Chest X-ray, PA view. Patient: 68 years old, sex M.
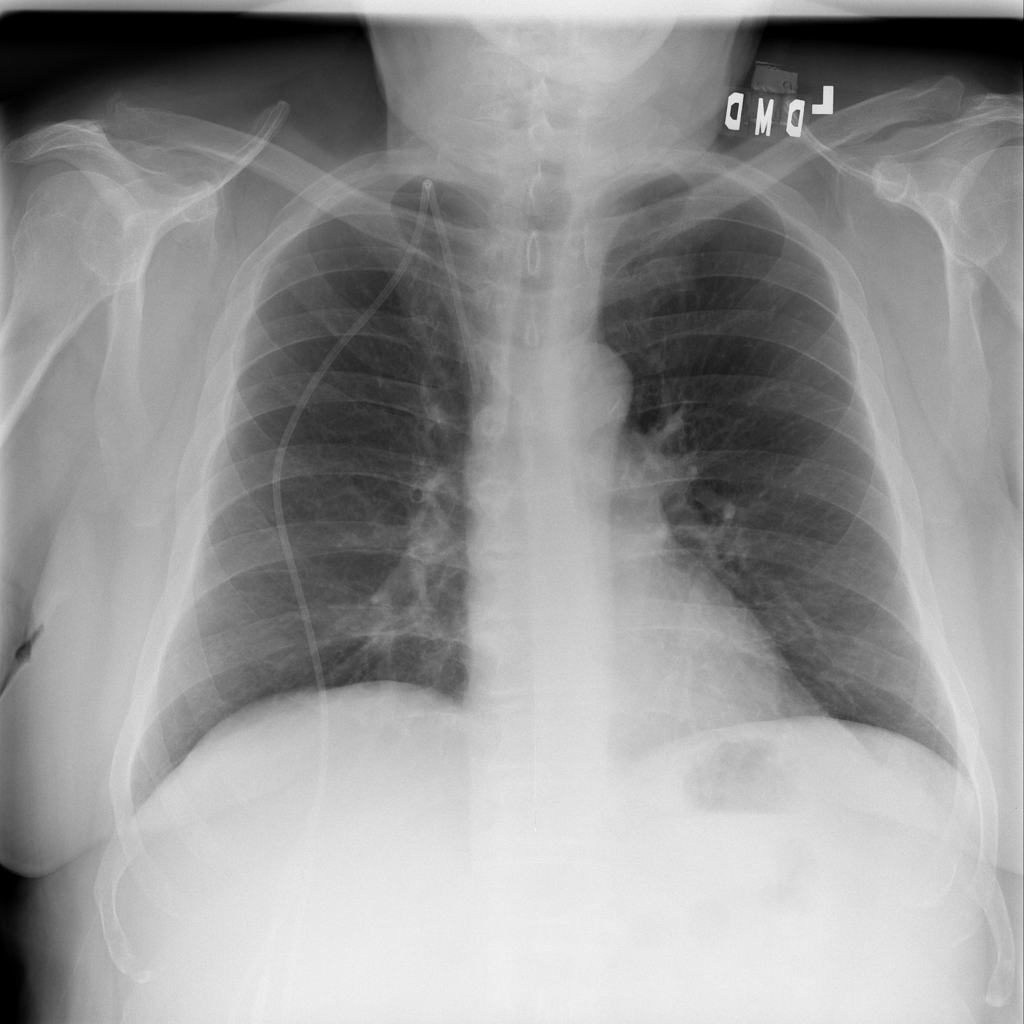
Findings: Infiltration